Aerial crown-view tile of a tropical tree (Barro Colorado Island, Panama), acquired 20240716:
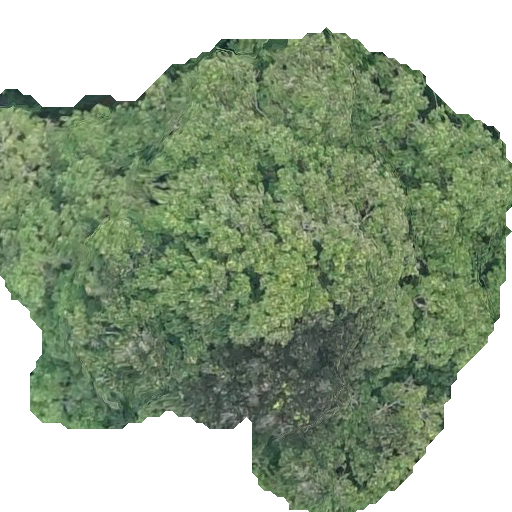
Species: Prioria copaifera
GBIF accepted scientific name: Prioria copaifera
Crown area: 284.969 m²